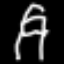
Label: chair